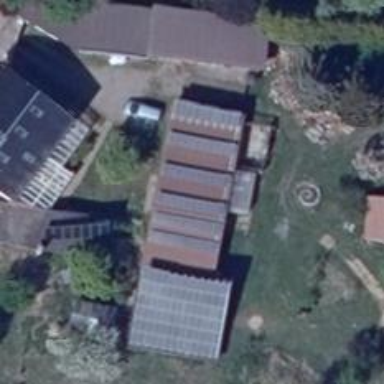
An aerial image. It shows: Solar-powered generator using photovoltaic technology. This small installation generates electricity through solar photovoltaic panels.